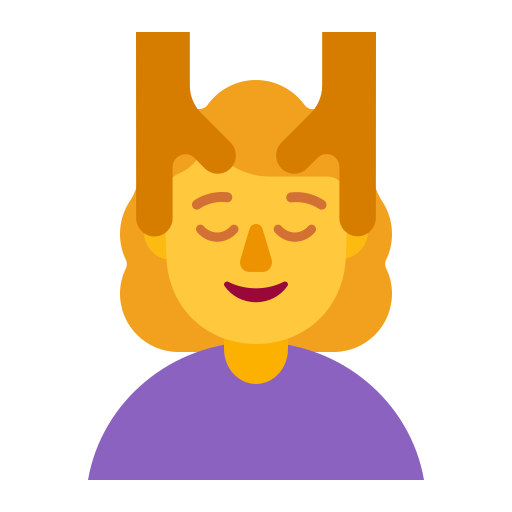
woman getting massage flat default